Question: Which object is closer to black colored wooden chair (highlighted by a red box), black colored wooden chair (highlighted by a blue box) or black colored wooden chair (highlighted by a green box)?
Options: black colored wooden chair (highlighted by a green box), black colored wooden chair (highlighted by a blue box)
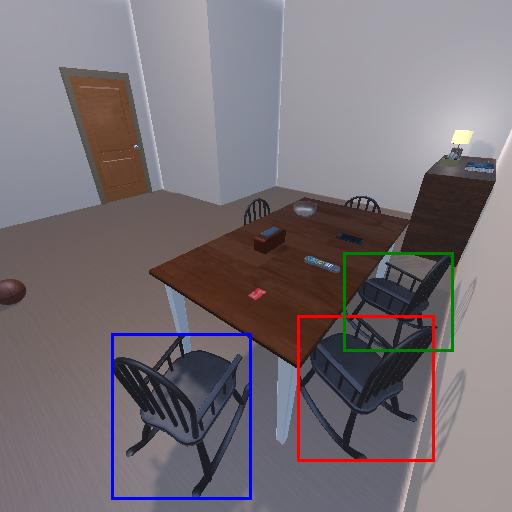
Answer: black colored wooden chair (highlighted by a green box)